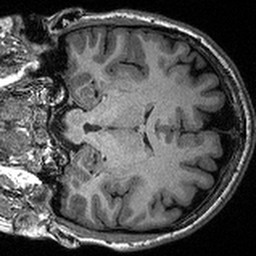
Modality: T1w
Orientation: coronal
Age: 34
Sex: female